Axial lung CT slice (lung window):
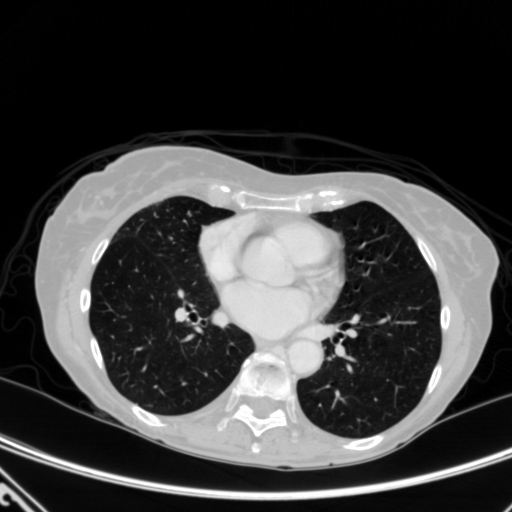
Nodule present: no